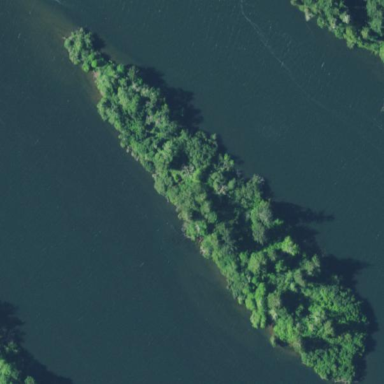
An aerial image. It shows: Islet.